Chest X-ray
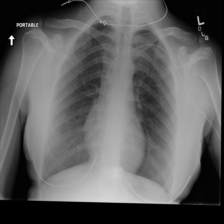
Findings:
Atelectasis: negative
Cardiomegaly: negative
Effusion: negative
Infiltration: negative
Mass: negative
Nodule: negative
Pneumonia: negative
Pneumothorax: negative
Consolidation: negative
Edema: negative
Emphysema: negative
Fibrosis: negative
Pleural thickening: negative
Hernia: negative